Interaction volume radius: 10 \u00c5
Interaction volume height: 15 \u00c5
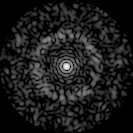
Disorder parameter: 0.835